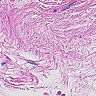
Metastatic tissue present: no